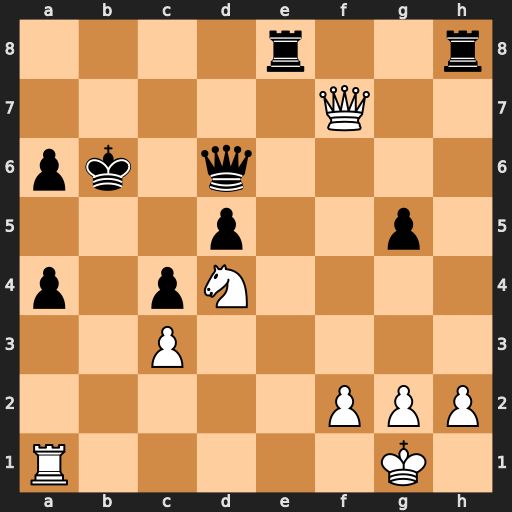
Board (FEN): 4r2r/5Q2/pk1q4/3p2p1/p1pN4/2P5/5PPP/R5K1
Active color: w
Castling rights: -
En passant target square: -
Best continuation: Rb1+ Ka5 Rb5+ axb5 Qa7+ Qa6 Nc6#